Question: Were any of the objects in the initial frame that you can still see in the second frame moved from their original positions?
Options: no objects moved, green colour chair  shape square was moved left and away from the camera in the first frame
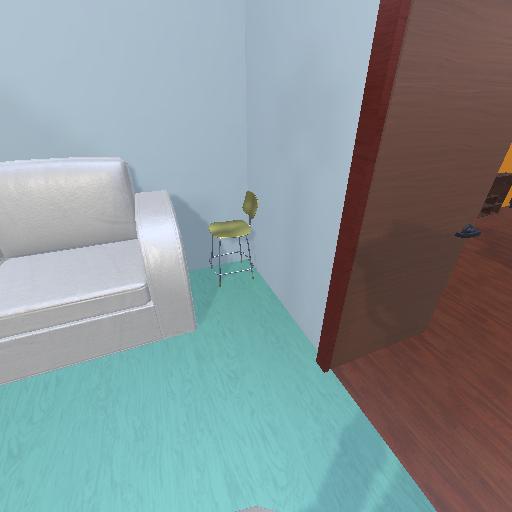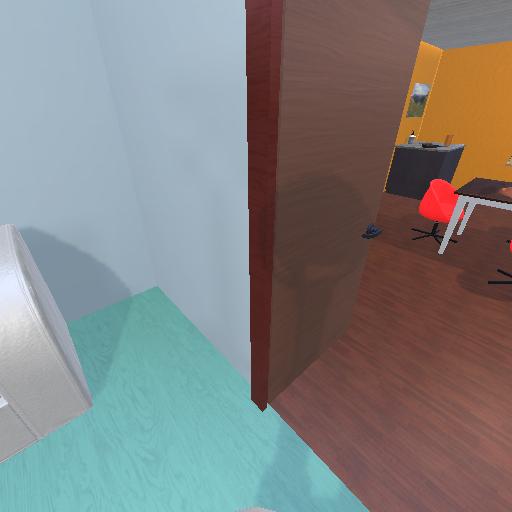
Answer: no objects moved